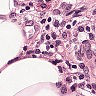
Metastatic tissue present: no